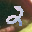
Label: 2